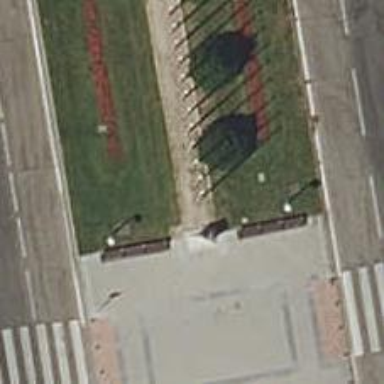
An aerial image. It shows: Flagpole which is man-made.